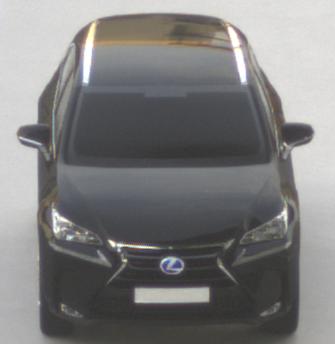
Make: Lexus
Model: NX 300h
Detailed model: NX (AZ1)
Model produced from: 2017/11
Model produced until: 2018/08
Doors: 5
Color: black
Road condition: dry road
Daytime: sunrise or sunset
Contrast: medium contrast